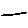
Label: line